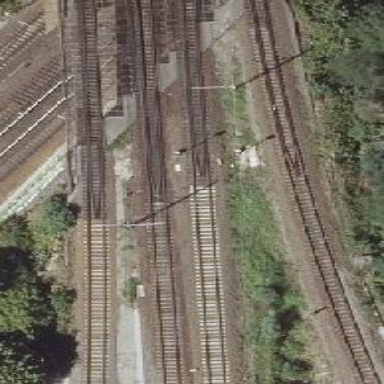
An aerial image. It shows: Bridge with electrified railway tracks featuring contact line.